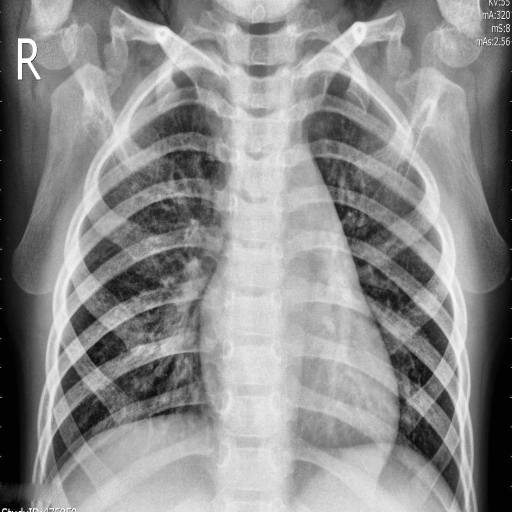
Finding: PNEUMONIA